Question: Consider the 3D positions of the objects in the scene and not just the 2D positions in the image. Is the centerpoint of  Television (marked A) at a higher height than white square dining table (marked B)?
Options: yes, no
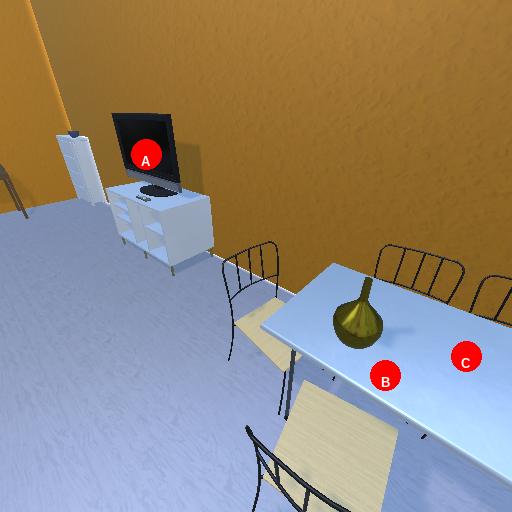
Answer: yes